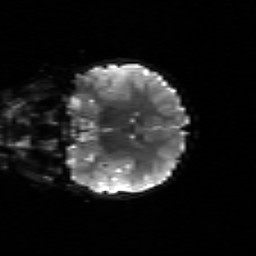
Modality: sbref
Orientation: coronal
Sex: female
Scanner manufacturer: siemens
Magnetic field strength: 3 T
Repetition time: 5 s
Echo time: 0.071 s